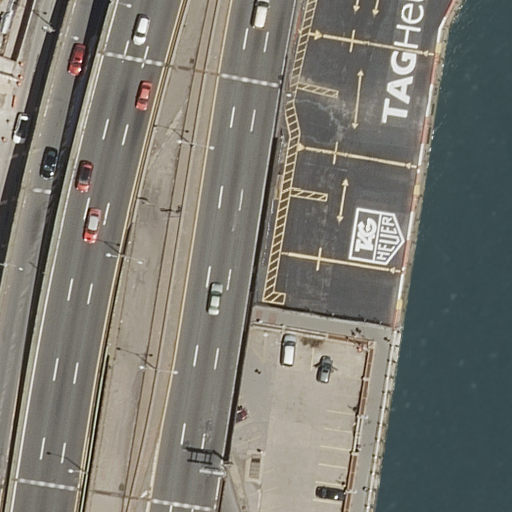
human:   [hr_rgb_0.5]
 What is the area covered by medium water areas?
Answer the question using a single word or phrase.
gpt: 0m2

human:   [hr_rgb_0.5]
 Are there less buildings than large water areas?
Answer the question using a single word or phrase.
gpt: no

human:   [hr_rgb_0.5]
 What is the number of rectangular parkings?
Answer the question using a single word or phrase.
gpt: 1

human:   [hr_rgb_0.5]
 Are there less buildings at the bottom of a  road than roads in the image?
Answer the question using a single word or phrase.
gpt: yes

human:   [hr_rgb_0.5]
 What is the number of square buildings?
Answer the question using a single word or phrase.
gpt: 0

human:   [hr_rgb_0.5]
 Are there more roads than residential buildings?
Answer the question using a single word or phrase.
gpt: yes

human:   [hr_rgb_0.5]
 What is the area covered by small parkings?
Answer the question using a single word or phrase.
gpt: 0m2

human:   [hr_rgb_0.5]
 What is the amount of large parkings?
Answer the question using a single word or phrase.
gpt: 1

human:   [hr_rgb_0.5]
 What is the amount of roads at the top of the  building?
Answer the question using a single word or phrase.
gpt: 0

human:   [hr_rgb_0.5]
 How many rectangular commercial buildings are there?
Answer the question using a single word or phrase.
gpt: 0

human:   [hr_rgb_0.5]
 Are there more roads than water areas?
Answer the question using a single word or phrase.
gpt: yes

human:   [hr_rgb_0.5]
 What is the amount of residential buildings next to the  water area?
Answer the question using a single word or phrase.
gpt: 1

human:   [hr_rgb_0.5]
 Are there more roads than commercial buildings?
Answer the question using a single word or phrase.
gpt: yes

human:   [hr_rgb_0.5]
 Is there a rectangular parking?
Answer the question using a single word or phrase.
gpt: yes

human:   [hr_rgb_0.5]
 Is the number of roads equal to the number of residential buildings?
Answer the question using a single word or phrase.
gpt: no

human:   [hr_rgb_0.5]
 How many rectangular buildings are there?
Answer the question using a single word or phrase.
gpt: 0

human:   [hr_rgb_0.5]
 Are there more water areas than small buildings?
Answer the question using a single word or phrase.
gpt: yes

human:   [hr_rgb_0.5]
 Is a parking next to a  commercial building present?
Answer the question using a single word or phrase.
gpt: no

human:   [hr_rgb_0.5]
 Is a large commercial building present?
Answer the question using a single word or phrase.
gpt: no

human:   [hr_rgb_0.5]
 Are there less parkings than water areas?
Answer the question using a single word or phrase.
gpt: no

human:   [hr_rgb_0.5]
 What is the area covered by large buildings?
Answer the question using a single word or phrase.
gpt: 1928m2

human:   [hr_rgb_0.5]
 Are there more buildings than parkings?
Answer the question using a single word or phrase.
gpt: no

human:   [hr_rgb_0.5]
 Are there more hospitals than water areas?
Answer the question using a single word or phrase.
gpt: no

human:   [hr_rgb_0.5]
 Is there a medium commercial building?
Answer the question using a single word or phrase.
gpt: no

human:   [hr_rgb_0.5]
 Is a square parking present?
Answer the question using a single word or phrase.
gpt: no

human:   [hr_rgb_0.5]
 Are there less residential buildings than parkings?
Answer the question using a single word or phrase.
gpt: no

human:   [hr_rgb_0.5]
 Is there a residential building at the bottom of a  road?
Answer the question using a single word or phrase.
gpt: no

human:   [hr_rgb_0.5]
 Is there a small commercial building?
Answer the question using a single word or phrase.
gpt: no

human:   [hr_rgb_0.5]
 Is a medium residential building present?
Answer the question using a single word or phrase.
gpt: no

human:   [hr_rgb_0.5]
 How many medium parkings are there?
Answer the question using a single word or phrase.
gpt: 0

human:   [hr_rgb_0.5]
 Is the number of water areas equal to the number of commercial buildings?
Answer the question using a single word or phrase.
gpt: no

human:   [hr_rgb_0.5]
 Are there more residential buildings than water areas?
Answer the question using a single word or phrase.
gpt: no

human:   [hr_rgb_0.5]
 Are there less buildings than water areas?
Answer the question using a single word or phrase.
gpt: no

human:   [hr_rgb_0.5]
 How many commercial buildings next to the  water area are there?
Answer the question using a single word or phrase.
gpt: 0

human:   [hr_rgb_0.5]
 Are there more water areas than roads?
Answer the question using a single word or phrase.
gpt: no

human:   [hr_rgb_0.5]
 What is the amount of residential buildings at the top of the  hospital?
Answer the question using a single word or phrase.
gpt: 1